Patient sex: M
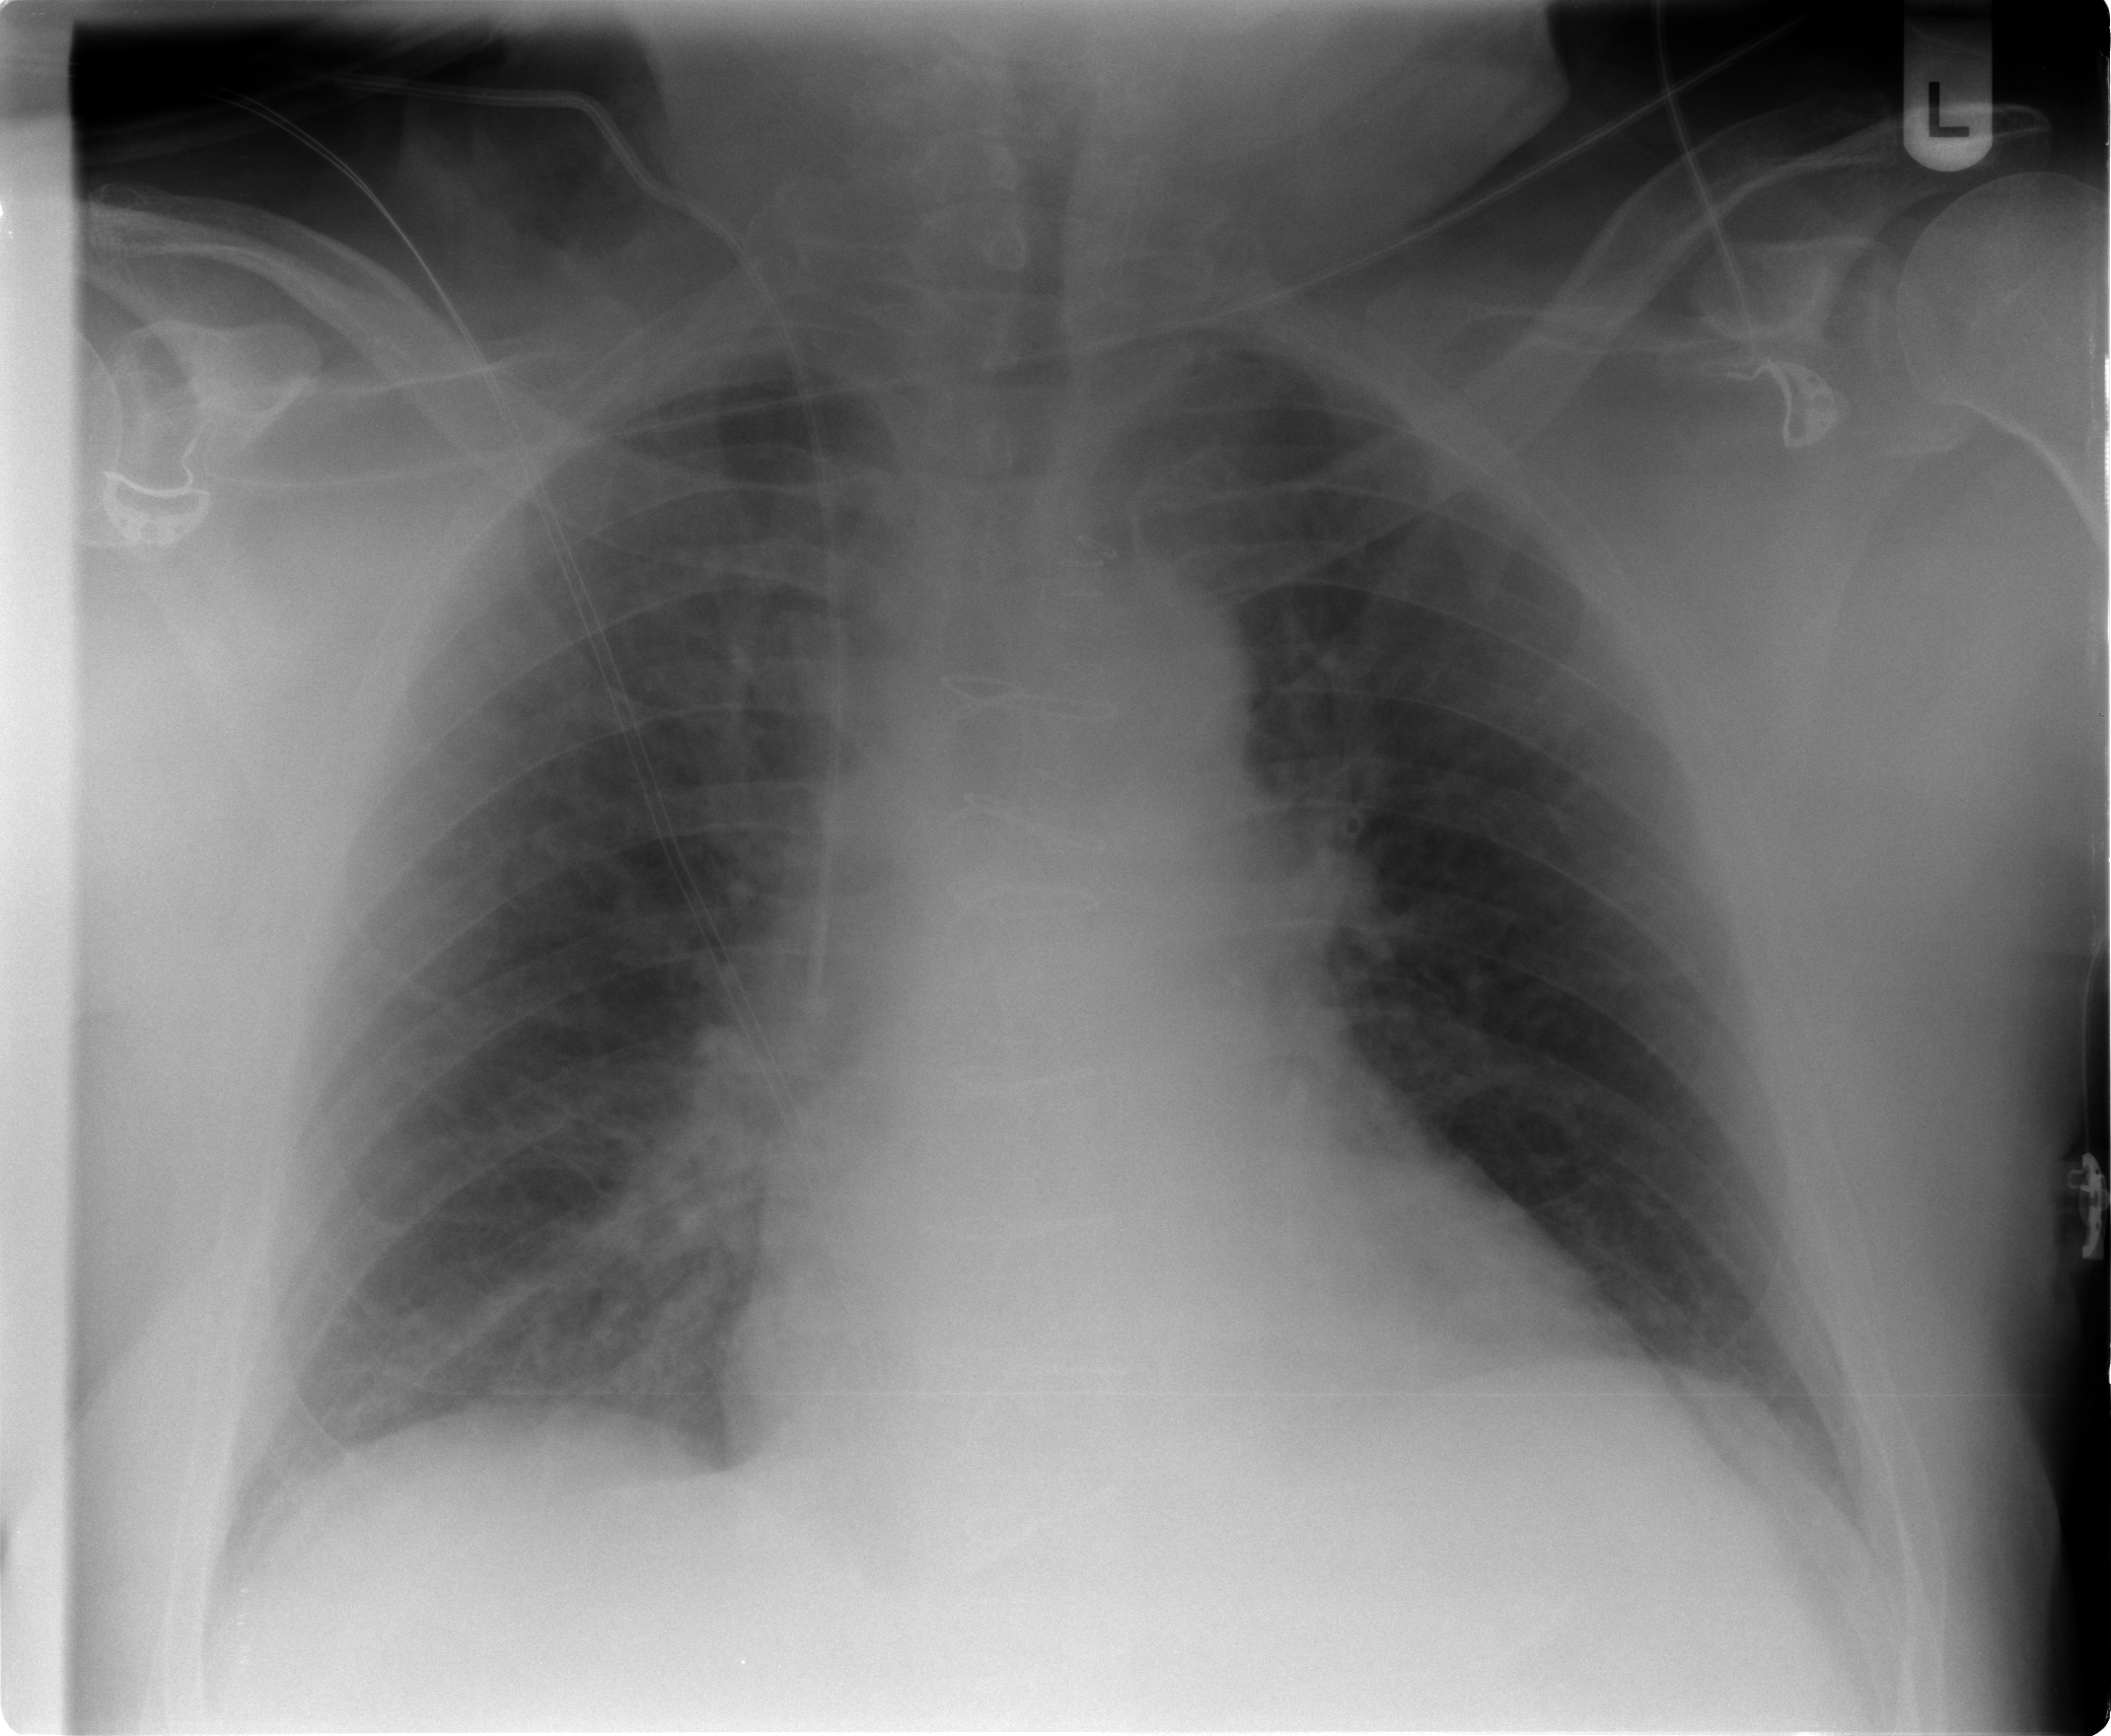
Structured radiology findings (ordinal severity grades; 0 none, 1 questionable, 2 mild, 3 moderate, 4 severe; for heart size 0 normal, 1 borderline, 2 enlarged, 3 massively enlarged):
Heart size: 0
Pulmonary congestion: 1
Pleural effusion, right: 0
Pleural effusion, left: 1
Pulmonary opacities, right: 0
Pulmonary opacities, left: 0
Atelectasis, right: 2
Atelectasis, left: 2